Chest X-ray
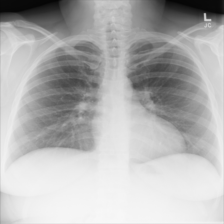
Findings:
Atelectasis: negative
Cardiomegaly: negative
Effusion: negative
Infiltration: negative
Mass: negative
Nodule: negative
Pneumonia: negative
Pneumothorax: negative
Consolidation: negative
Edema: negative
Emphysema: negative
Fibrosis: negative
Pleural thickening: negative
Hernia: negative